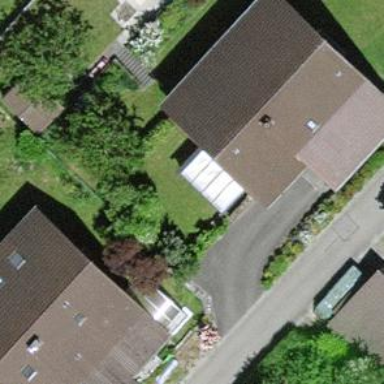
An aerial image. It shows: Residential building.